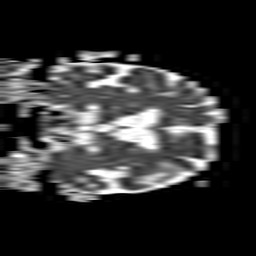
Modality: ADC
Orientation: coronal
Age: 86
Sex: female
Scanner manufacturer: philips
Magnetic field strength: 1.5 T
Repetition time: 3.406 s
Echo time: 0.06922 s